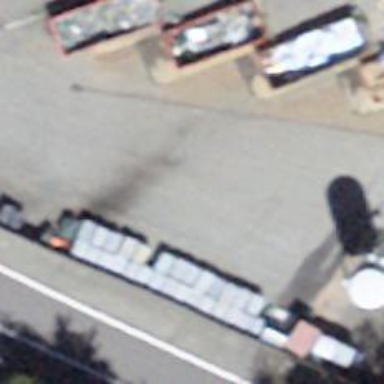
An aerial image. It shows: Recycling facility.